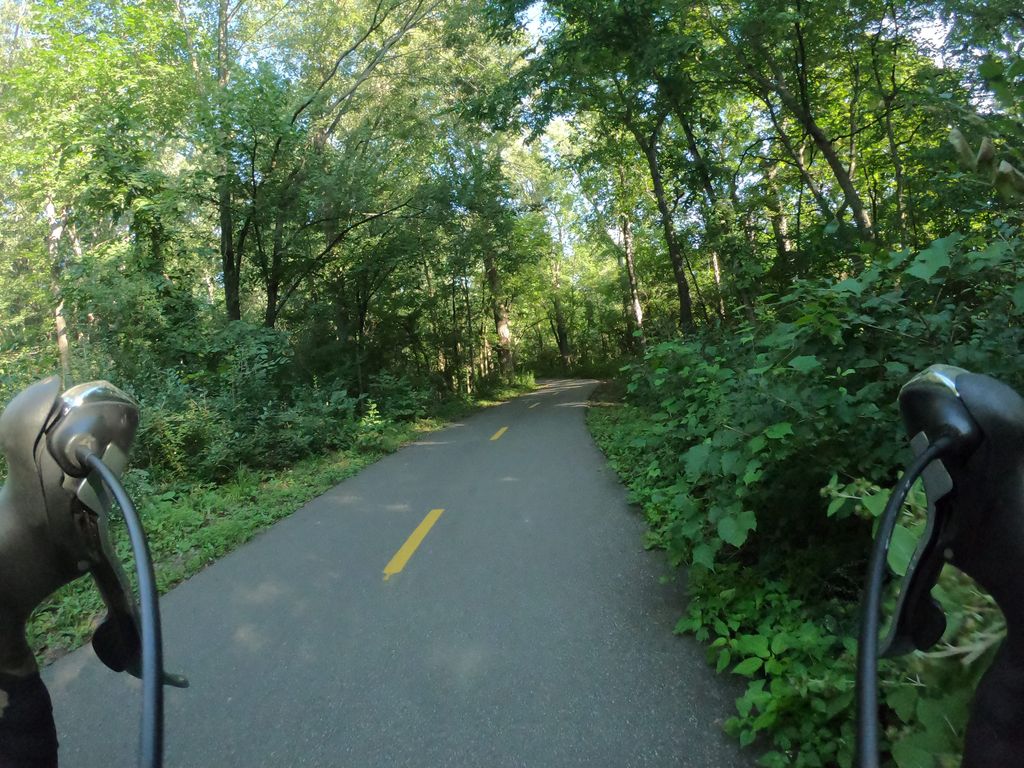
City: ottawa-gatineau